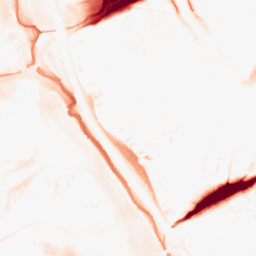
Category: morphological
Decomposition family: tophat
Decomposition parameters: size: 20
mode: black
Upsampling method: quintic
Upsampling parameters: scale: 8
Upsampling scale: 8